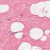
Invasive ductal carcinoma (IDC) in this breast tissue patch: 0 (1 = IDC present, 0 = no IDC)